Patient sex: M
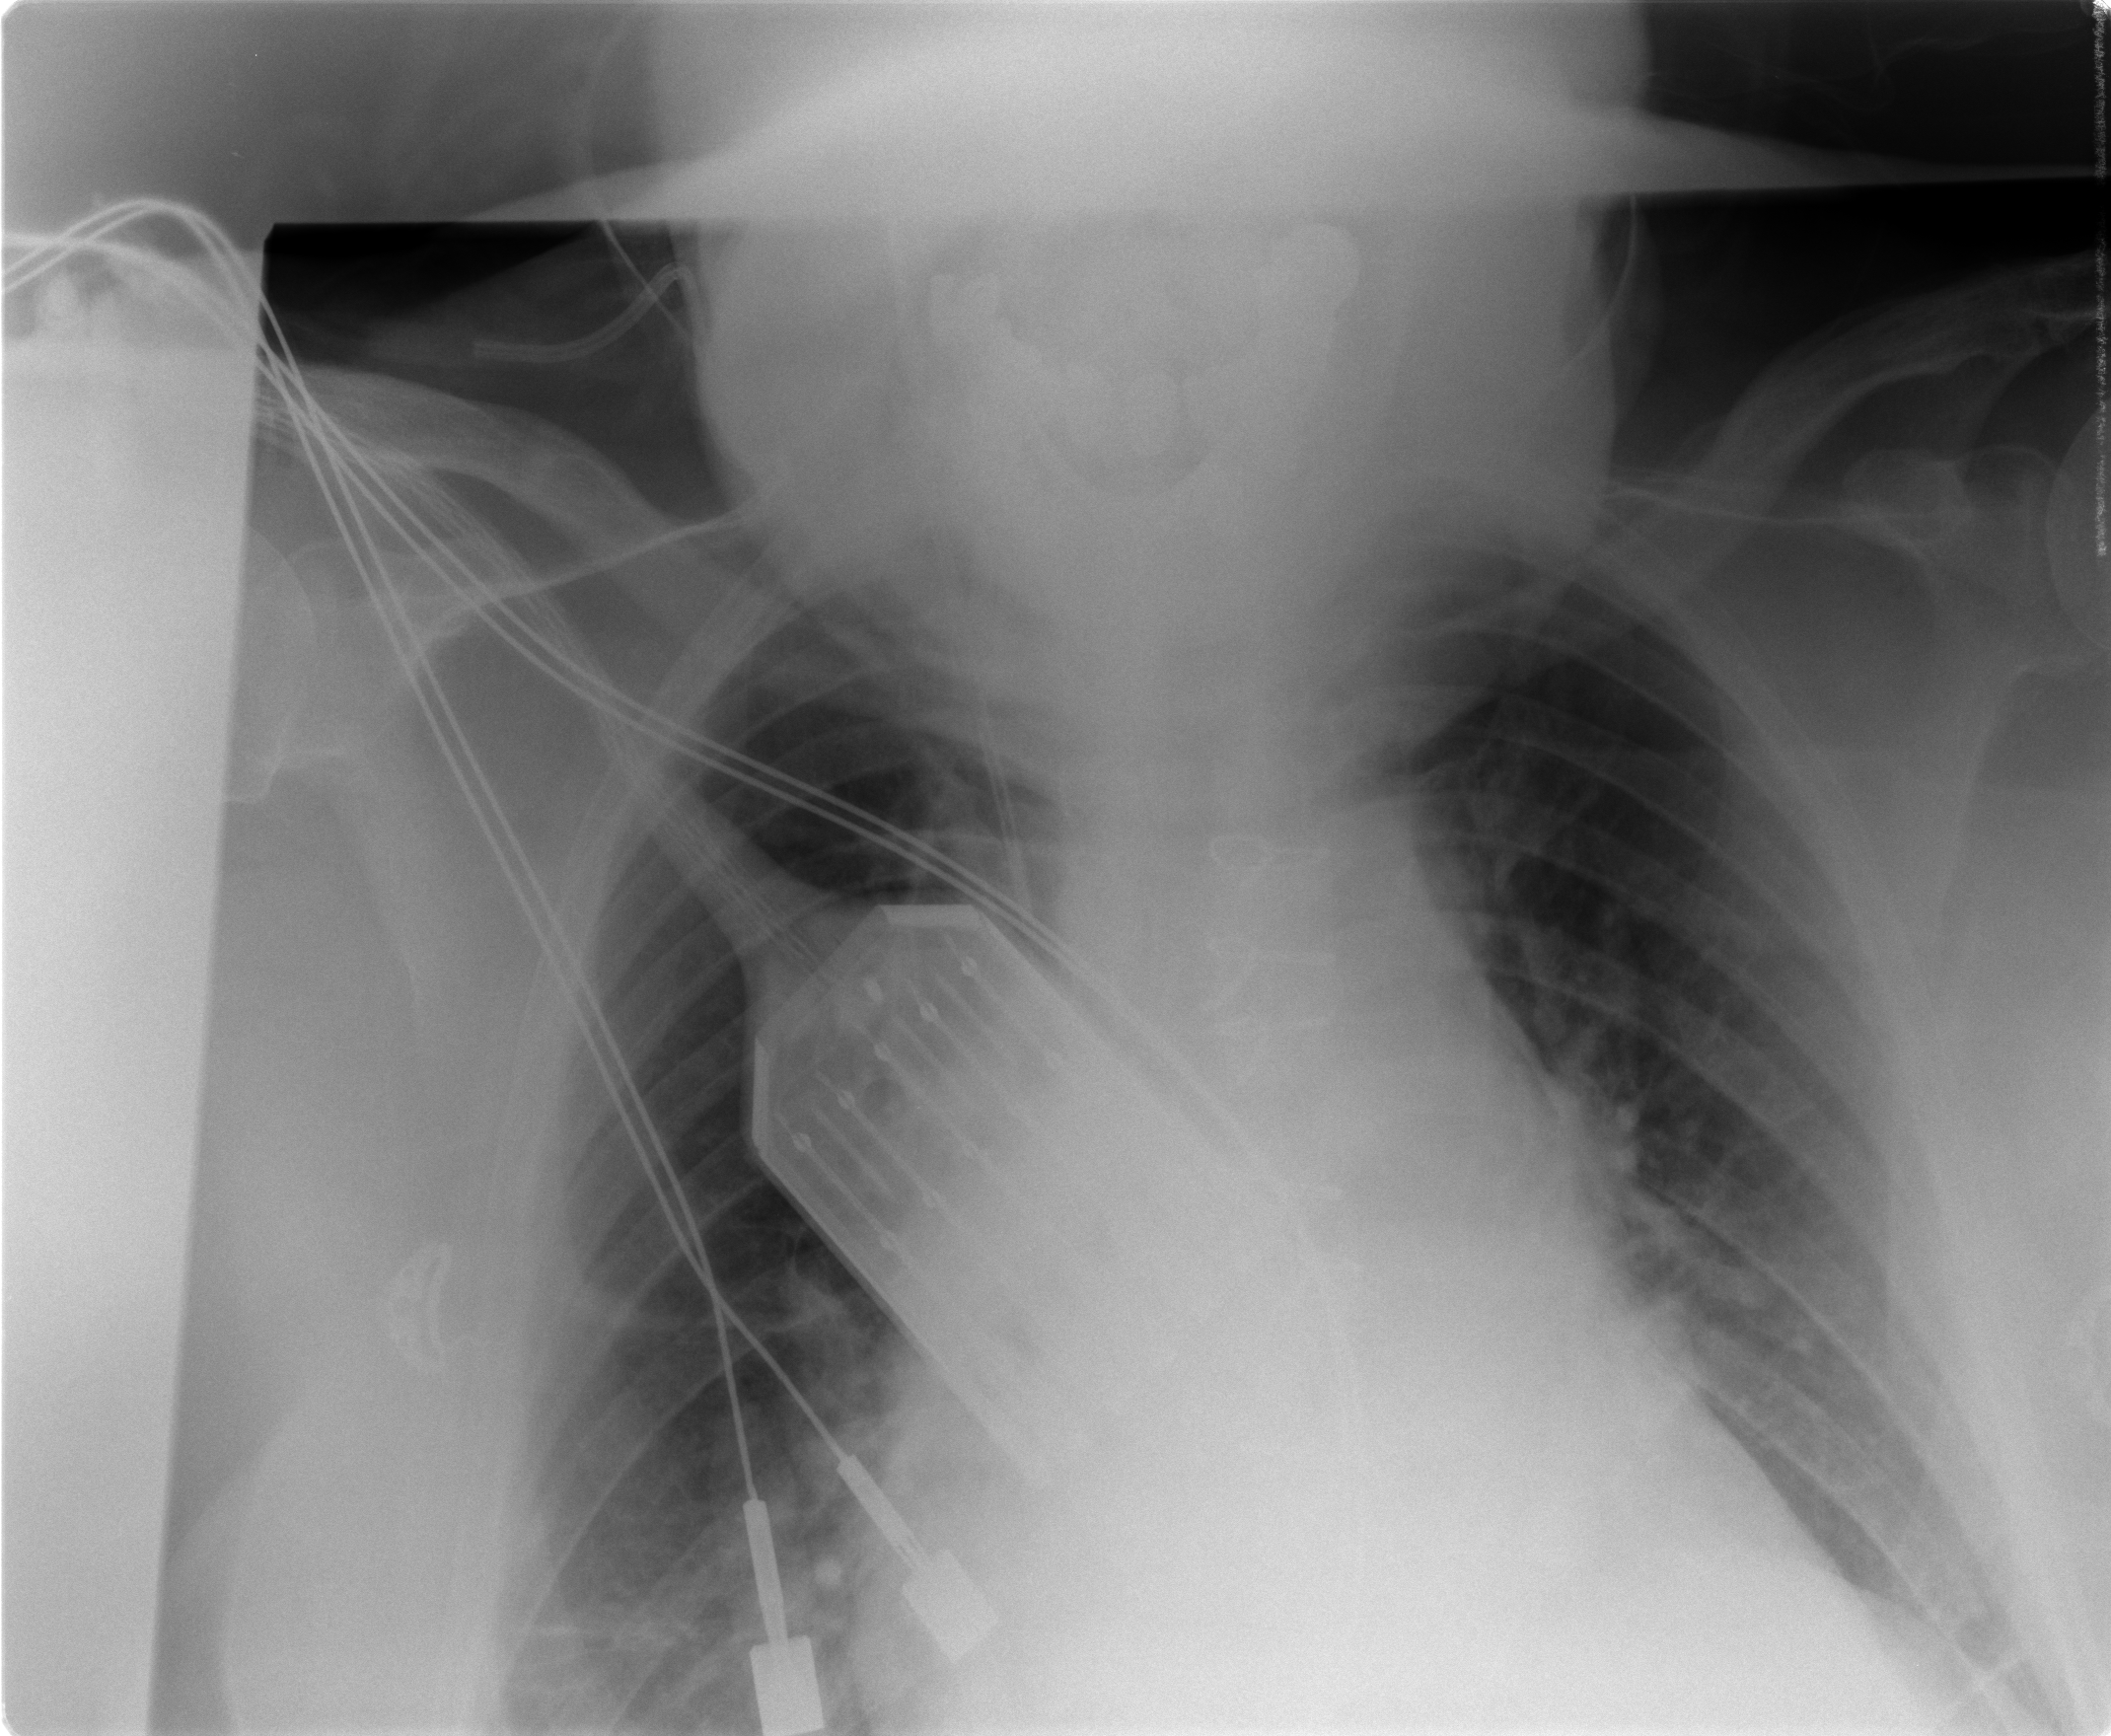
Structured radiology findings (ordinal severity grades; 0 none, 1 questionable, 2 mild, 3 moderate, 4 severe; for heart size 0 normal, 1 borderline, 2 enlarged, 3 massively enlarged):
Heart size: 2
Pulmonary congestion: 1
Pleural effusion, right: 0
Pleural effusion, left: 0
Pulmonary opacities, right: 0
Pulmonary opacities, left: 0
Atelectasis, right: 1
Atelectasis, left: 1